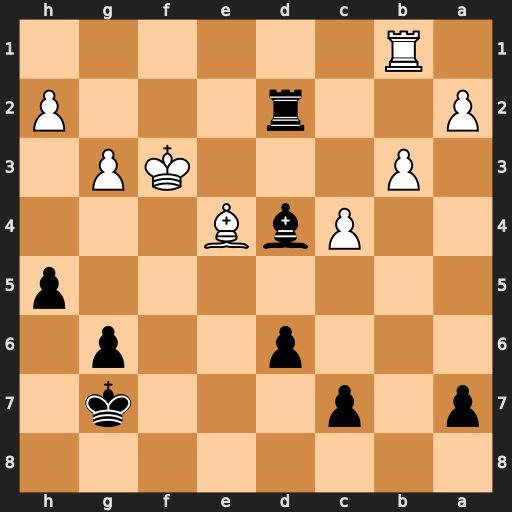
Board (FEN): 8/p1p3k1/3p2p1/7p/2PbB3/1P3KP1/P2r3P/1R6
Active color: b
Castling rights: -
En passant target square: -
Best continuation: Rf2#